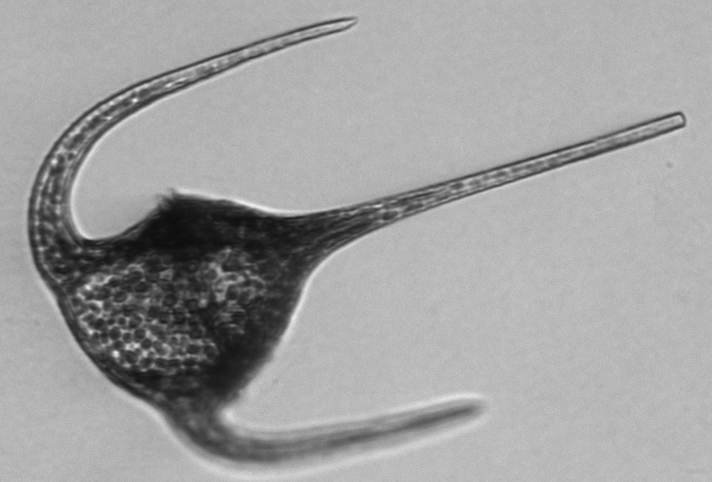
Label: Tripos